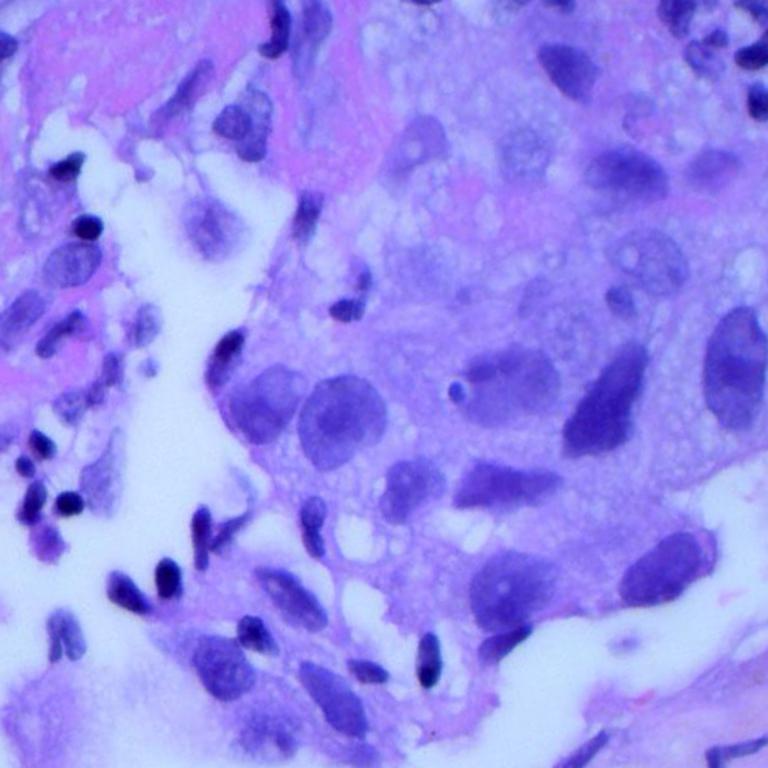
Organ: lung
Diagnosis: adenocarcinomas